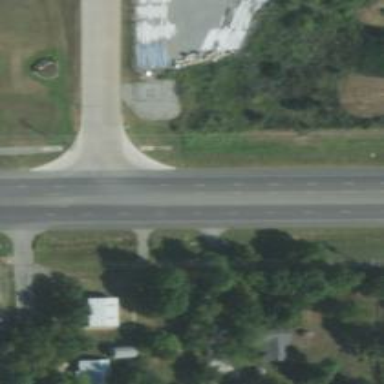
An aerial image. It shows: Asphalt road classified as trunk highway.